Question: >
<URL>
<URL>
in visual studio when i am typing string,it shows two suggestions as

is both 'string' and 'String' same? Visual studio shows the same description for both.
so if they are same what is the need for keeping two different things which perform the same function?
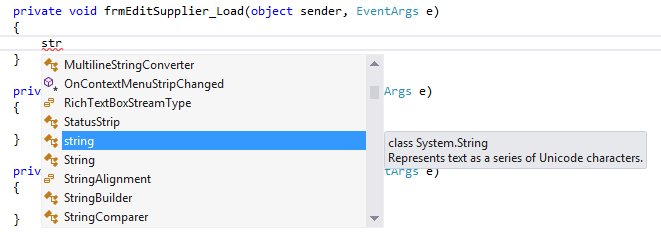
Answer: Yeah there is technically no difference at all with your use of it, as <URL> article confirms. As said in the answer, it is considered best practice if you use 'string'.
Hope this clears it up for you!